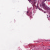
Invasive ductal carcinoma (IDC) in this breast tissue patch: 0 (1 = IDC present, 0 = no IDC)